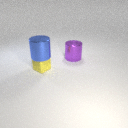
large purple metal cylinder to the right of small yellow rubber cube